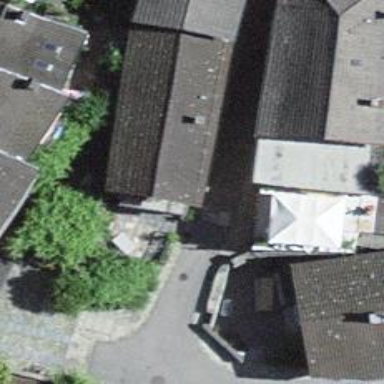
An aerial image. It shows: Alleyway designated as service road.